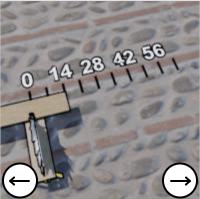
Task: length
Answer: 14
First scale value: 14.0